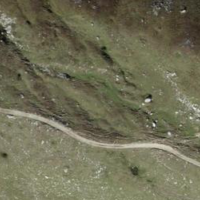
EUNIS habitat code: 26
Species observed at this site:
Gentiana brachyphylla